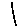
Label: line